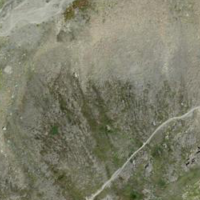
EUNIS habitat code: 31
Species observed at this site:
Montifringilla nivalis